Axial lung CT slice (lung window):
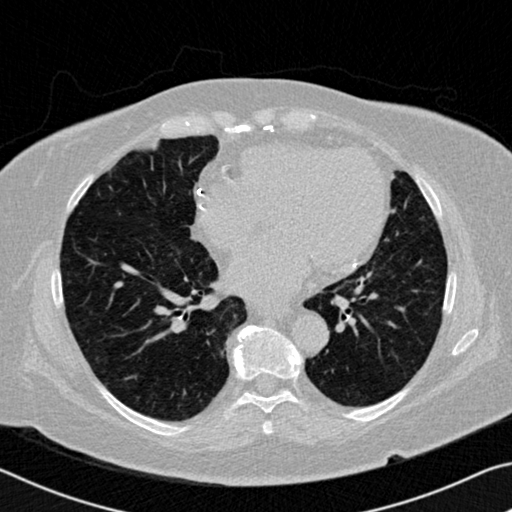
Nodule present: no